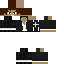
A female human skin with dark skin, wearing brown long hair dressed in a blue hoodie and black pants, featuring a closed mouth.